Interaction volume radius: 5 \u00c5
Interaction volume height: 30 \u00c5
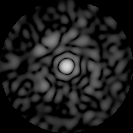
Disorder parameter: 0.8039